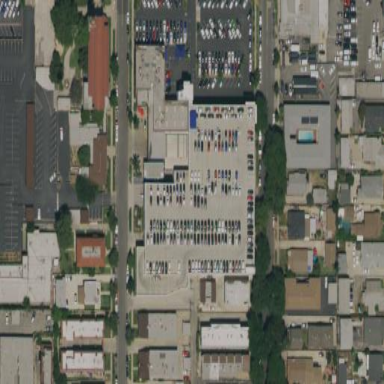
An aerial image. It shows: Commercial building used for cars.